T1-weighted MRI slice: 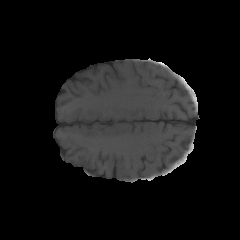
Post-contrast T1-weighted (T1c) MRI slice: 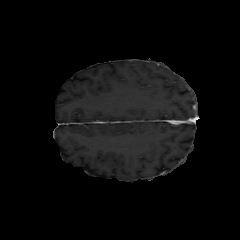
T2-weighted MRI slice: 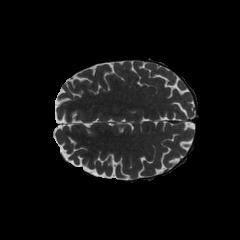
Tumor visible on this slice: no